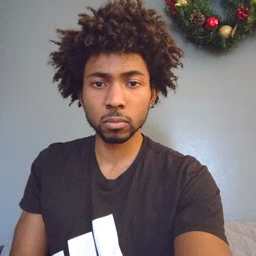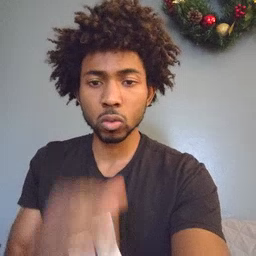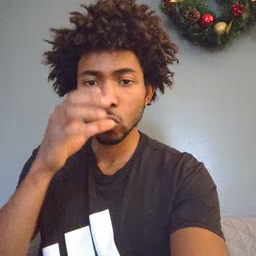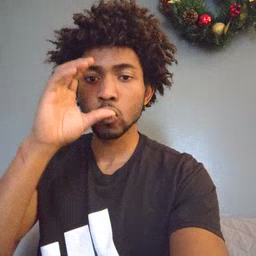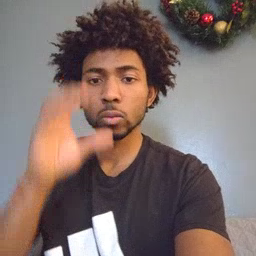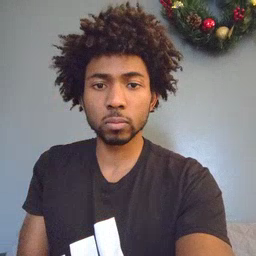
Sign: drink